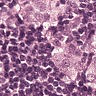
Metastatic tissue present: yes